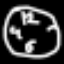
Label: clock